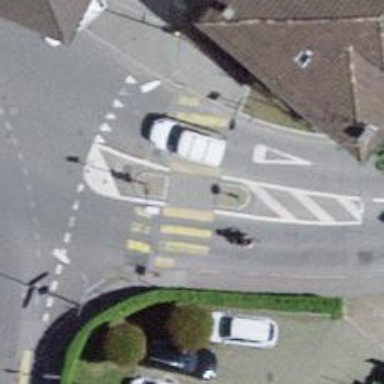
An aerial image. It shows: Uncontrolled zebra crossing with pedestrian island.